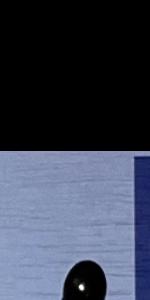
Label: Empty